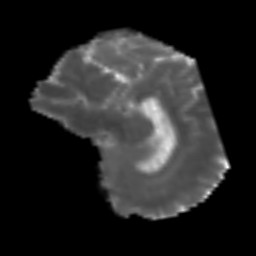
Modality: MD
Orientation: sagittal
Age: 40
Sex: male
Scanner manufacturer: siemens
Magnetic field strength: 3 T
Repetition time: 3.2 s
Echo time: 0.081 s